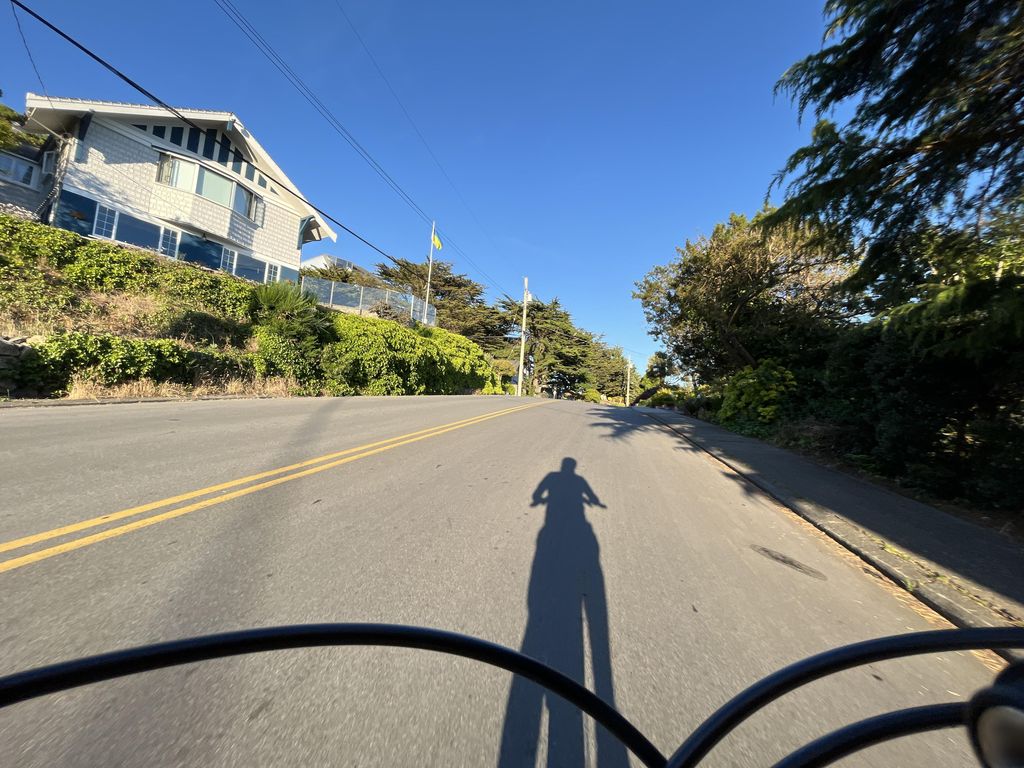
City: victoria